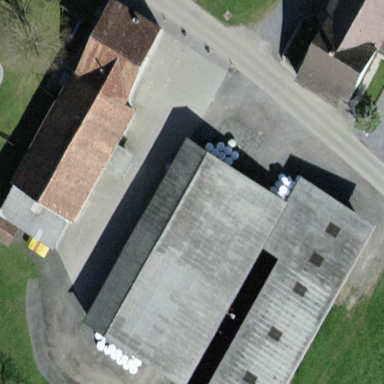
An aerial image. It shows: Farmyard area.